Question: I moved my app to XCode 6 and found this problem. I have NSObject and it stopped returning objects when initialized, I use XCode 6 iPhone 6 Simulator.
My .h file:
'''
#import <Foundation/Foundation.h>
@interface RBGAlpha : NSObject{
NSString *red;
NSString *blue;
NSString *green;
NSString *alpha;
}
@property (nonatomic, retain) NSString *red;
@property (nonatomic, retain) NSString *blue;
@property (nonatomic, retain) NSString *green;
@property (nonatomic, retain) NSString *alpha;
-(id)initWithName:(NSString *)r bl:(NSString *)b gr:(NSString *)g al:(NSString *)a;
@end
'''
my .m file
'''
#import "RBGAlpha.h"
@implementation RBGAlpha
@synthesize red,blue,green,alpha;
-(id)initWithName:(NSString *)r bl:(NSString *)b gr:(NSString *)g al:(NSString *)a{
self = [super init];
if (self) {
self.red = r;
self.blue = b;
self.green = g;
self.alpha = a;
}
return self;
}
@end
'''
I use something like this in viewDidLoad method to create my objects:
'''
RBGAlpha *tmpObj=[[RBGAlpha alloc] initWithName:@"0.01" bl:@"0.01" gr:@"0.01" al:@"1.00"];
'''
However, while running the app in Simulator iPhone 6 this returns nothing

Has anybody dealt with that kind of problem?
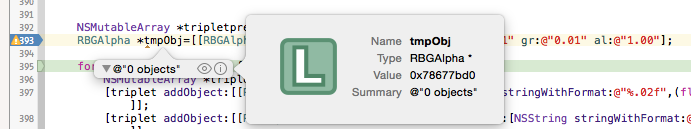
Answer: I think that you're being mislead. There is indeed a value, that is what '0x786...' in the value field means.
Summary saying 0 objects is confusing. I cannot understand why it would say that, but I bet if you typed 'po tmpObj' into LLDB it would not return 'nil' but the address showing next to "Value".
If you want to see something more interesting from the Xcode debugger consider implementing <URL>.
On a side note, you can omit the definition of your instances variables in
'''
@interface RBGAlpha : NSObject{
NSString *red;
NSString *blue;
NSString *green;
NSString *alpha;
}
'''
And you also don't need to '@synthesize' each of them anymore, the compiler included with Xcode 5 and up does this for you.